Frequency: 90000
Velocity: 0,279
Power: 43,2
Pulse duration: 0,0000001
Pass count: 1
Magnification: 10
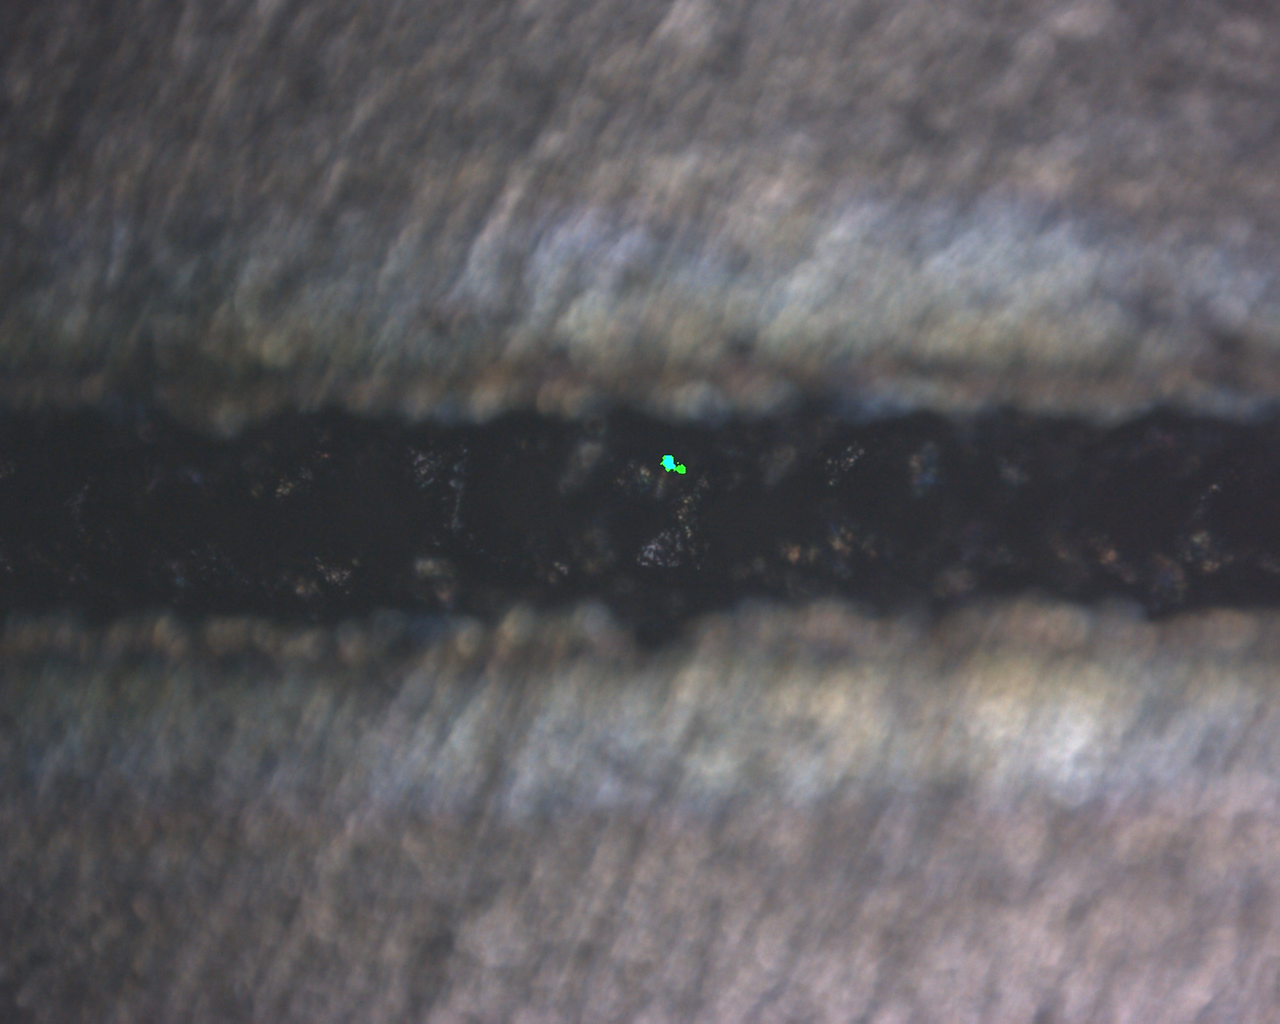
Measured width: 123.966
Other width: 96.635